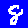
Digit: 8